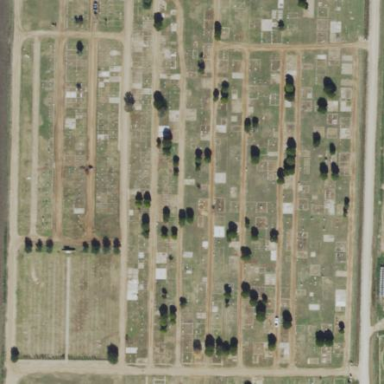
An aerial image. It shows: Cemetery.